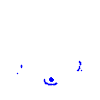
Particle: kaon